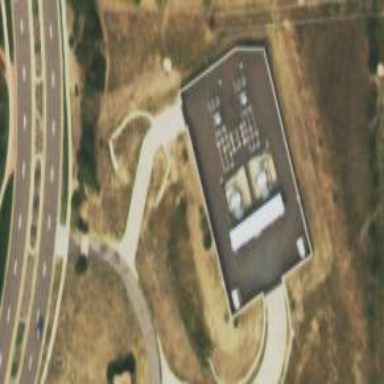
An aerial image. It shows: Outdoor distribution power substation.